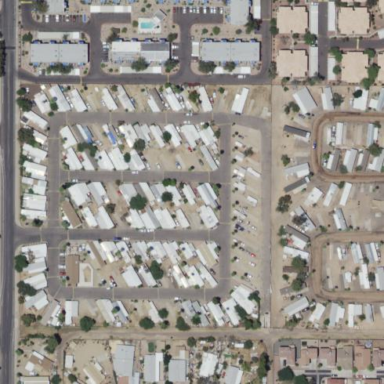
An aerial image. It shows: Residential area with mobile homes.